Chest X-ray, AP view. Patient: 43 years old, sex F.
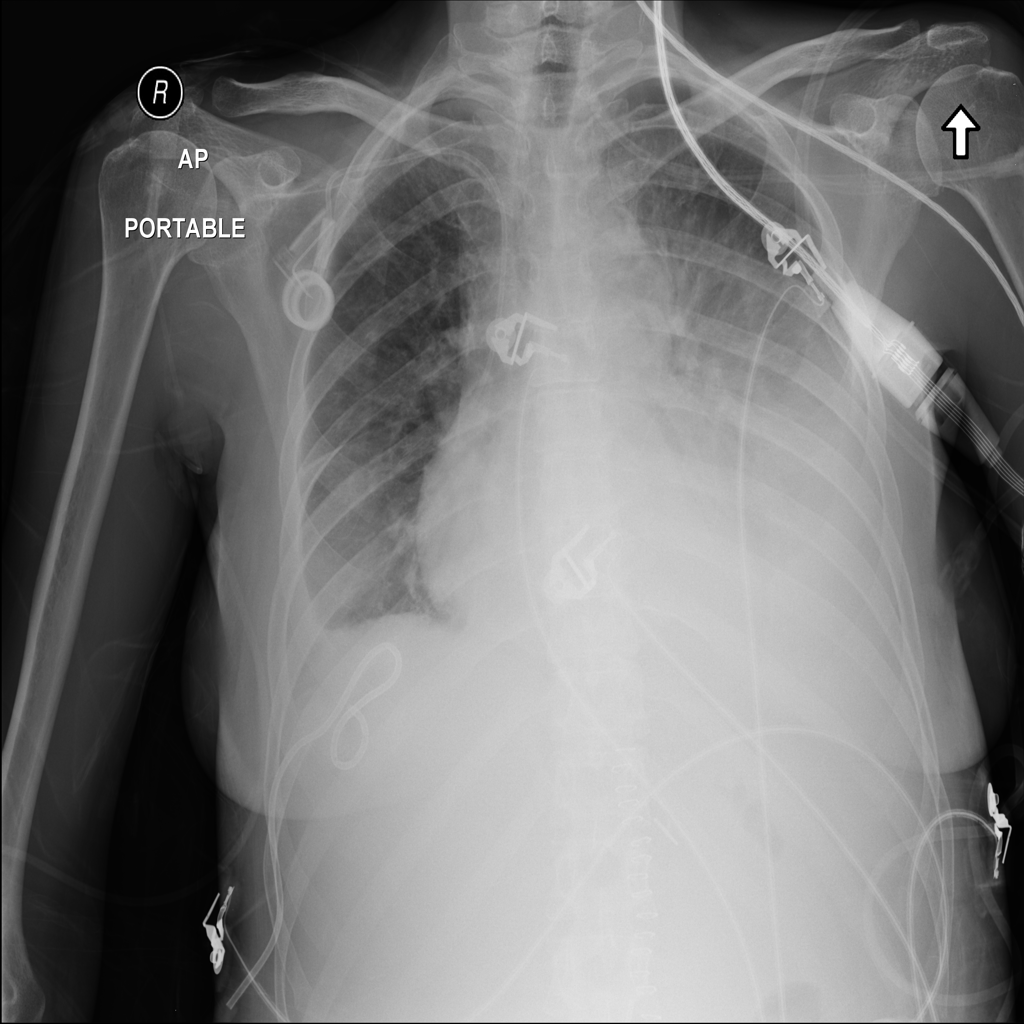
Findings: Effusion